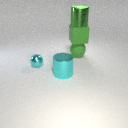
large green rubber cube below large green metal cylinder